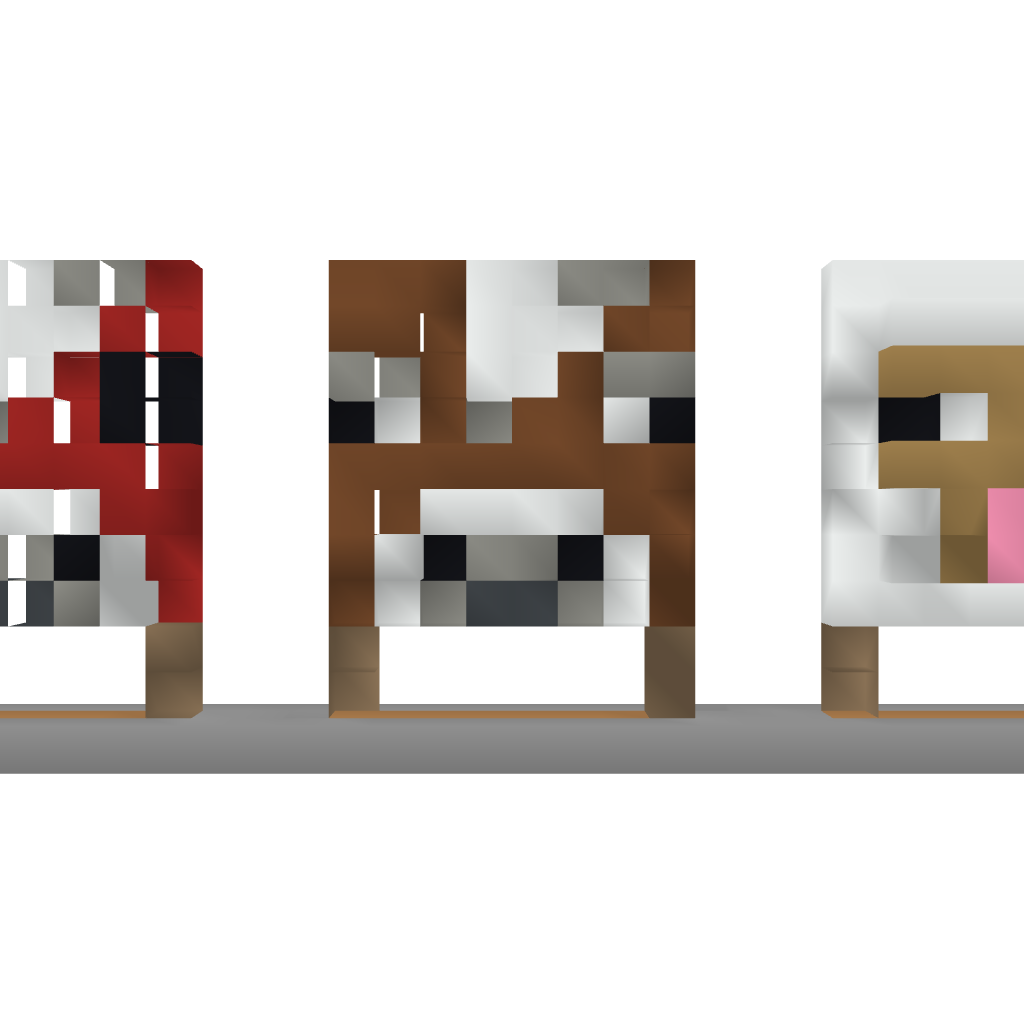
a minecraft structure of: Animal Faces!